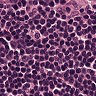
Metastatic tissue present: no